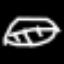
Label: leaf